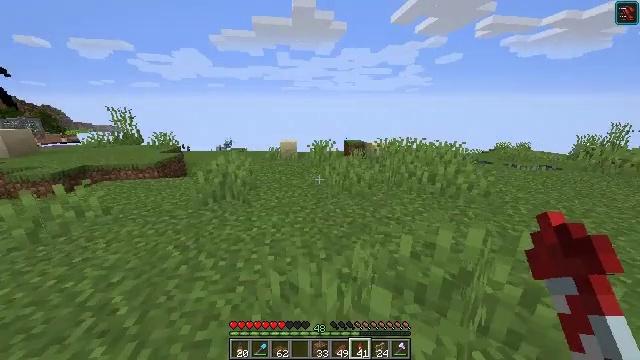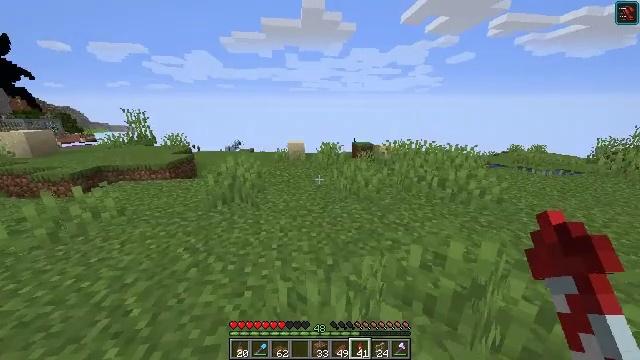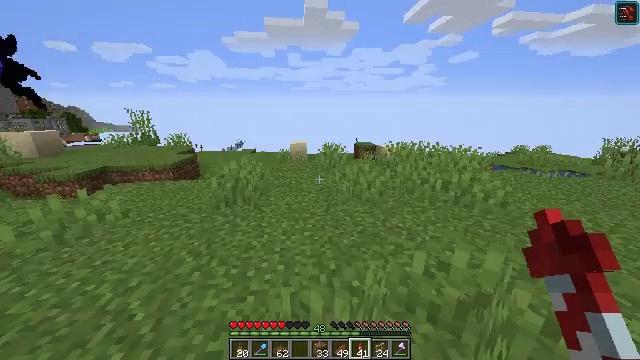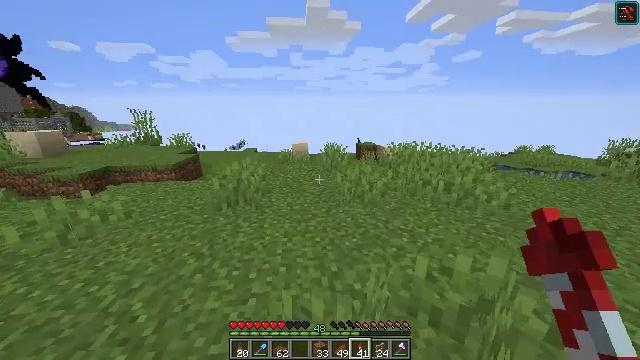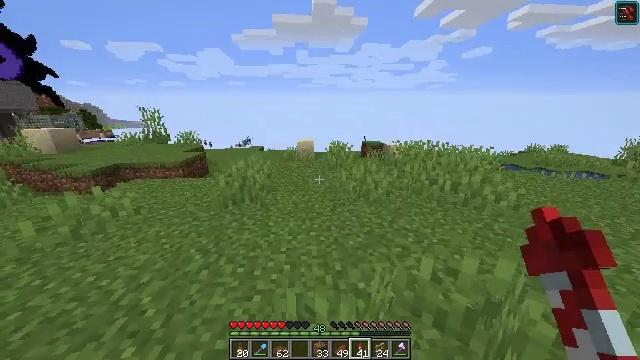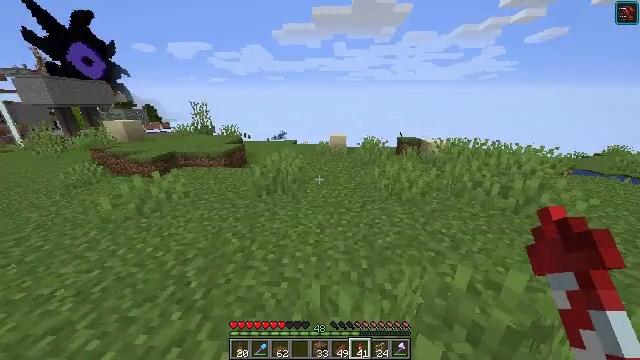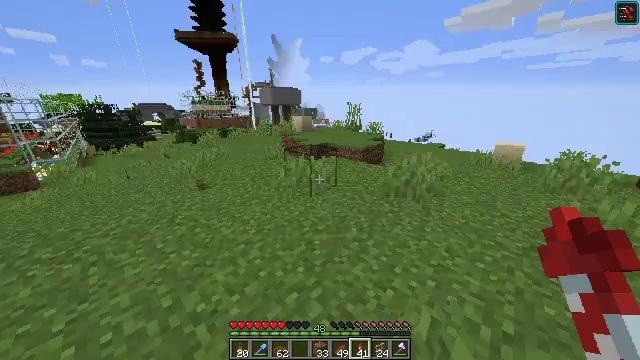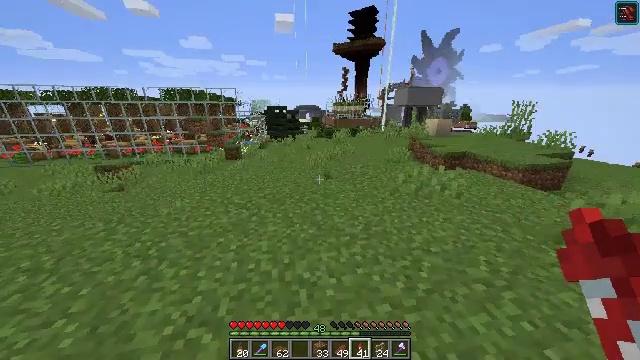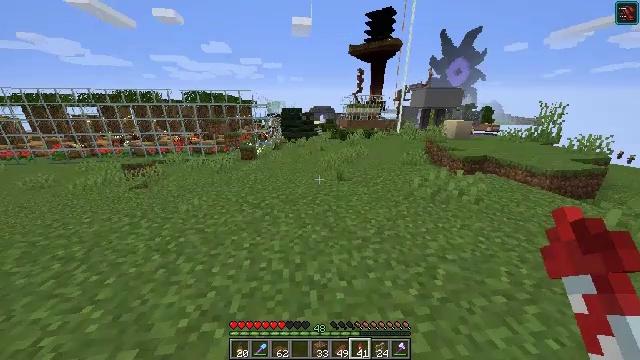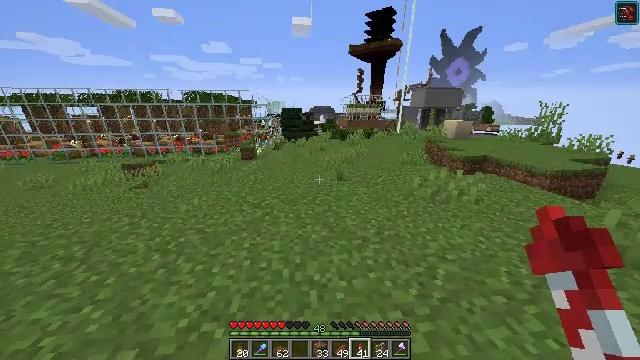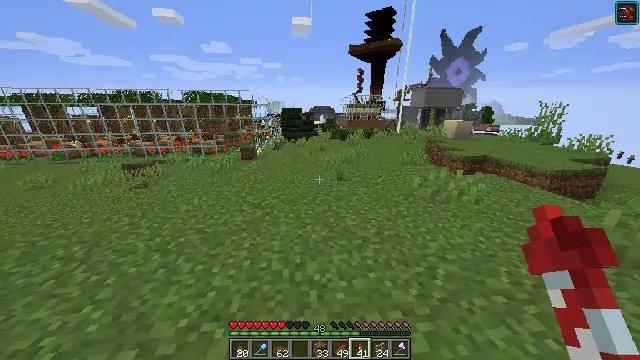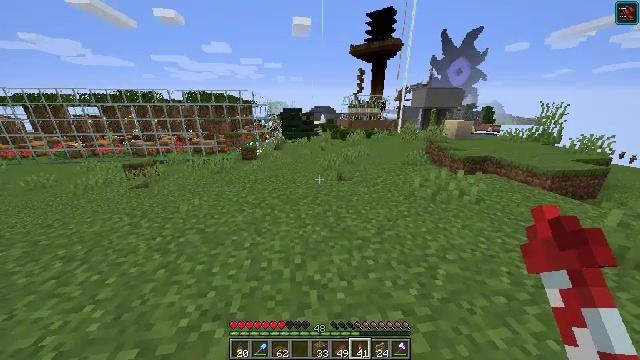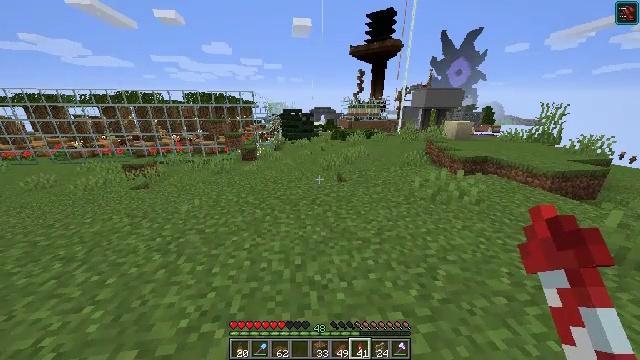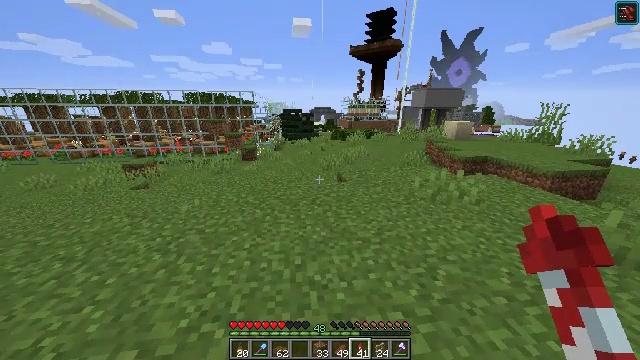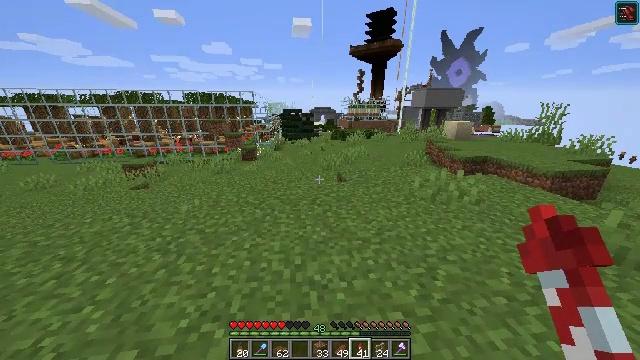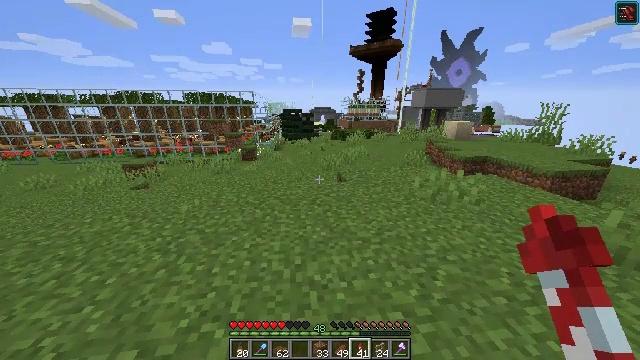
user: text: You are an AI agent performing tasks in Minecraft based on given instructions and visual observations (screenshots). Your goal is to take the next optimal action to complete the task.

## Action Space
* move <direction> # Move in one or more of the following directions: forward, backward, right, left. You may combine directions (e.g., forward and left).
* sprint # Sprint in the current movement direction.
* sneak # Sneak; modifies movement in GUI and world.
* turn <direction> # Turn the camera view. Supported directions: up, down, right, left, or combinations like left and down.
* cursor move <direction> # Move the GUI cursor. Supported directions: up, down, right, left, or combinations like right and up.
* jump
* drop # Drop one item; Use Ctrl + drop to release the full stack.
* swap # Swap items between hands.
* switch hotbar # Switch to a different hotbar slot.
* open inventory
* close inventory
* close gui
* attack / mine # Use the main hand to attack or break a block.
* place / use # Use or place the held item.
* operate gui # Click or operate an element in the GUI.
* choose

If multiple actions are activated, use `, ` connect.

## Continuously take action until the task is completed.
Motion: motion action
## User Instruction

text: Collect the spruce slab.
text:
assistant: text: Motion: turn left
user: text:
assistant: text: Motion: no_op
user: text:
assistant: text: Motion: no_op
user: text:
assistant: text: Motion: turn left
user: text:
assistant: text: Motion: turn left and down
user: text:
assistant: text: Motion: turn left
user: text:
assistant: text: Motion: turn left
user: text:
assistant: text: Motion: turn left
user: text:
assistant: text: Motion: no_op
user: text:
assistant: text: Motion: no_op
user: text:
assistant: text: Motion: no_op
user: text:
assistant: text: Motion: no_op
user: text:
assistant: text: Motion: no_op
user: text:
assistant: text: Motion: no_op
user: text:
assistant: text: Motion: no_op
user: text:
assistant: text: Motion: no_op
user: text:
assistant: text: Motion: no_op
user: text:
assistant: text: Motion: no_op
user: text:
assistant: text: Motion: no_op
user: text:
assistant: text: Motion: no_op
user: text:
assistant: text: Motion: no_op
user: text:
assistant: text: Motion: no_op
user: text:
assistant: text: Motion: no_op
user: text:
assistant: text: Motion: no_op
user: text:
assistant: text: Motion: no_op
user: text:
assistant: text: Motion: no_op
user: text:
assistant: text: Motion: no_op
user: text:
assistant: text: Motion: no_op
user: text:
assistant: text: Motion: no_op
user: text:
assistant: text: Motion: no_op